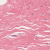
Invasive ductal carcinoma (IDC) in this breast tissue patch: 0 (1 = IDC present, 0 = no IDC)